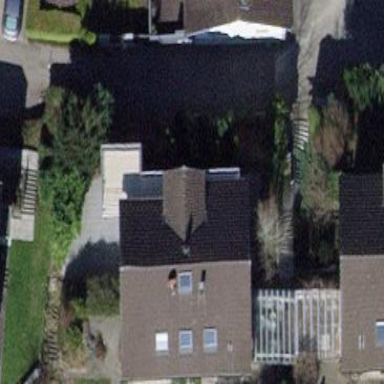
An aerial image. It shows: Simple house.